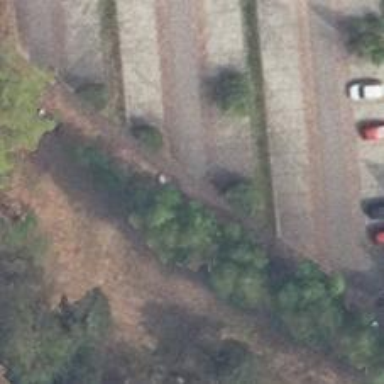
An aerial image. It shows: Parking aisle designated as service road.